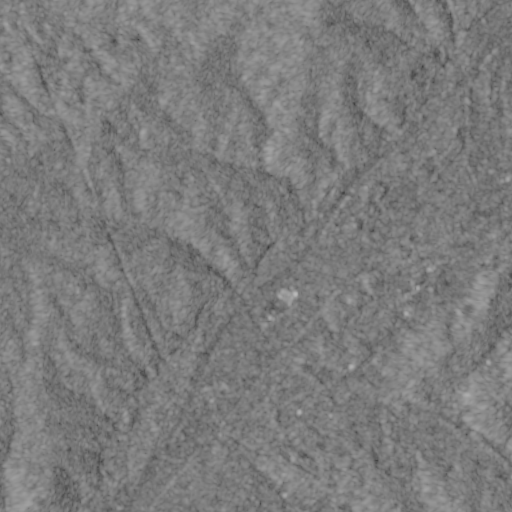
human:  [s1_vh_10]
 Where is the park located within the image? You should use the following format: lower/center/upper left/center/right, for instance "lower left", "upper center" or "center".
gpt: The park is located in the lower center of the image.
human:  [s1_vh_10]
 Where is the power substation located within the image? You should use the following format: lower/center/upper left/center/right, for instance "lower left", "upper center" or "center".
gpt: The power substation is located in the center right of the image.
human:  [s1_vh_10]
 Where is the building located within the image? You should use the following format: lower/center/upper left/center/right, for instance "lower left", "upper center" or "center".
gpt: The building is located in the center of the image.
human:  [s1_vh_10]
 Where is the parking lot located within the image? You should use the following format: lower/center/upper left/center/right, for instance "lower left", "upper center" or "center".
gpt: There is no parking lot in the image.

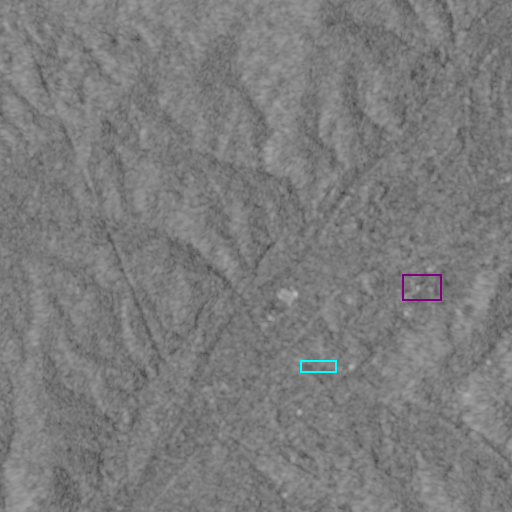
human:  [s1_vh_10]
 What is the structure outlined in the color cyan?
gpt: The structure outlined in cyan is a park.
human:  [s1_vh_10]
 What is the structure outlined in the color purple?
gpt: The structure outlined in purple is a building.
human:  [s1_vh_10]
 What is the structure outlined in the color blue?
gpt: There is no blue outline.